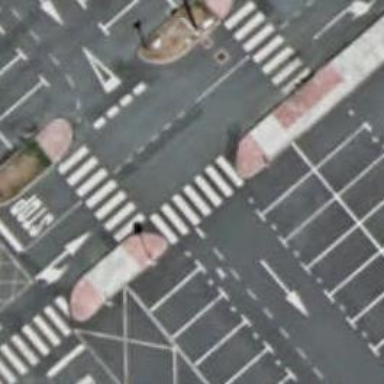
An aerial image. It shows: Zebra crossing on footway.